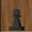
Piece: bP